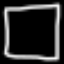
Label: square